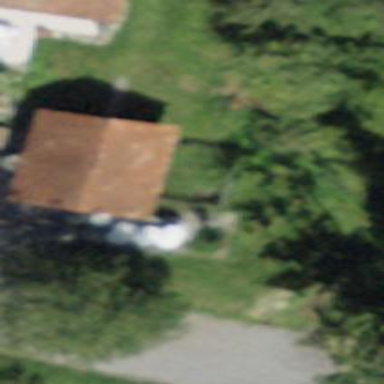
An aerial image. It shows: Barn.